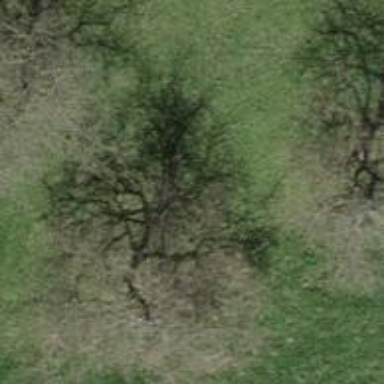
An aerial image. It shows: Single tag "natural: tree."